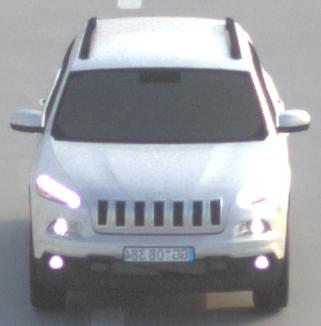
Make: Jeep
Model: Cherokee 3.2 V6 Pentastar
Detailed model: Cherokee (KL)
Model produced from: 2014/07
Model produced until: 2015/07
Doors: 5
Color: white
Road condition: dry road
Daytime: sunrise or sunset
Contrast: medium contrast